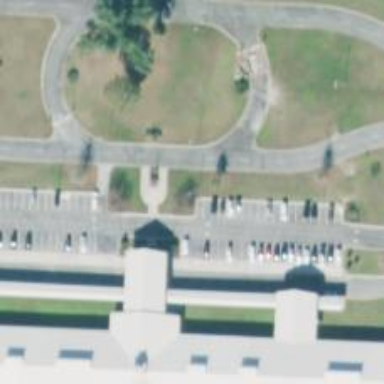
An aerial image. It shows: Parking space is available.